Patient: sex M, age 69
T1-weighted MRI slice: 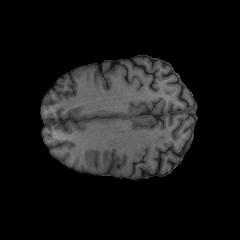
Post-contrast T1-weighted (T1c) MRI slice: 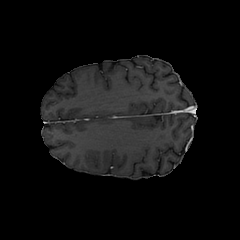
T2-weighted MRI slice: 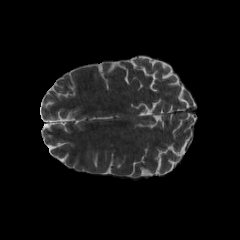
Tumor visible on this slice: no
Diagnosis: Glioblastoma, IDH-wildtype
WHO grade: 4